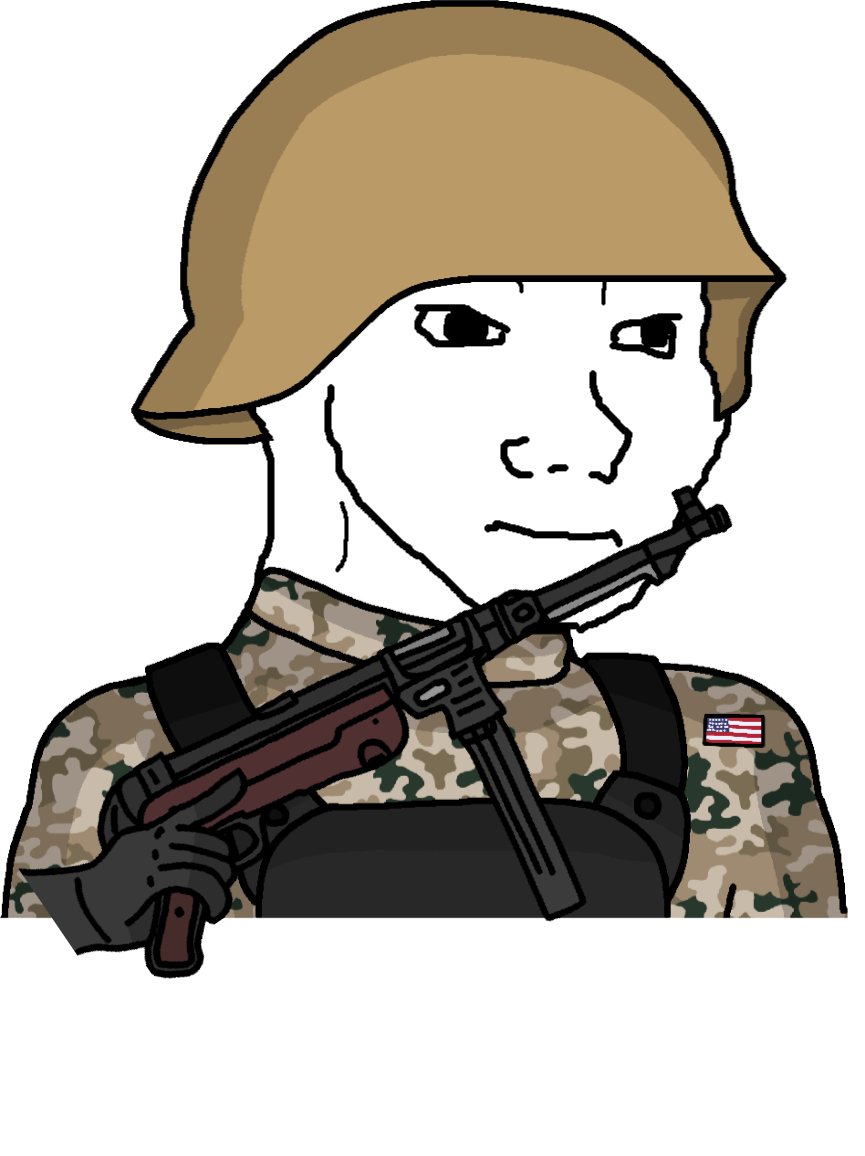
Label: 5_unsorted